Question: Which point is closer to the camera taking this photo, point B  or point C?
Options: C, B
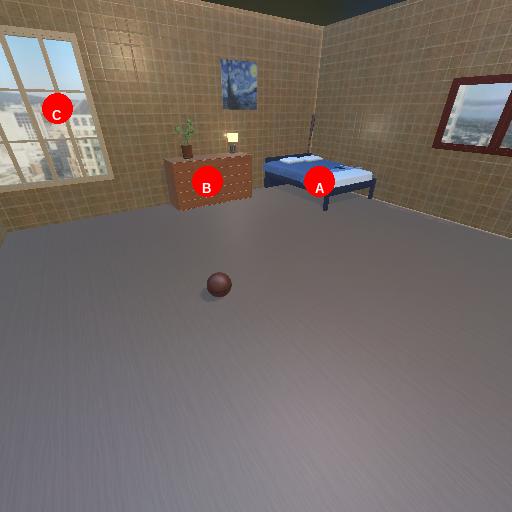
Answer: C